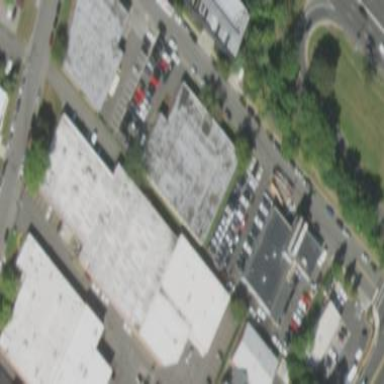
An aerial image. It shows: Industrial building.